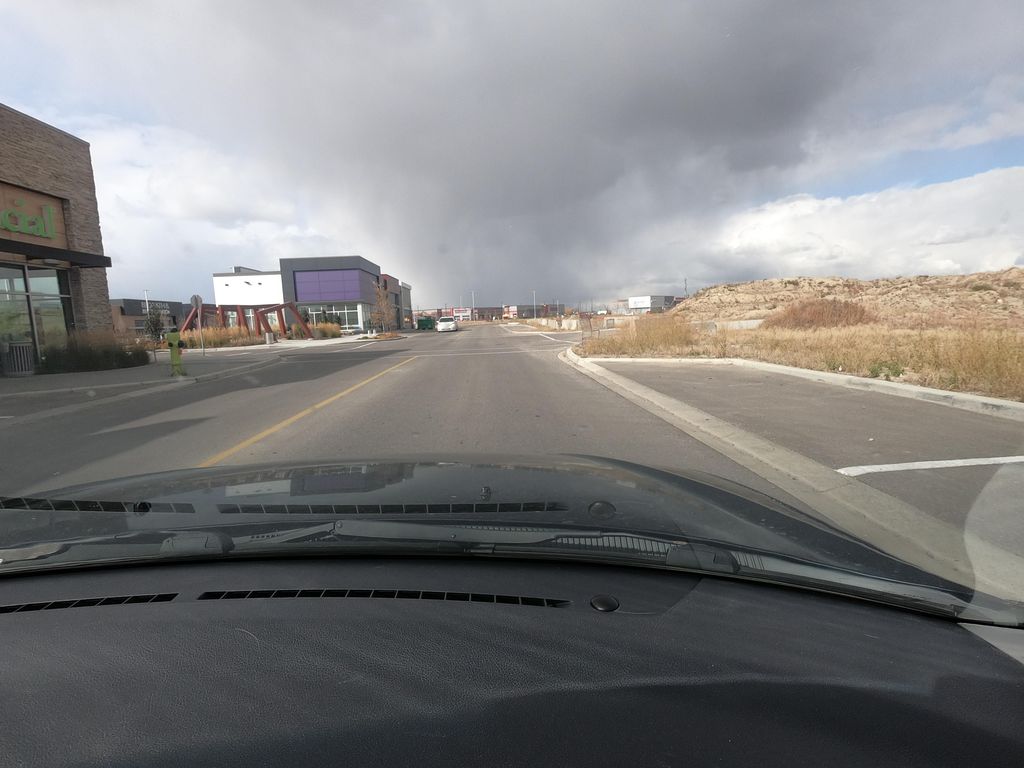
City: calgary